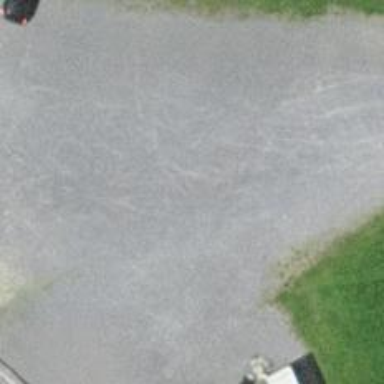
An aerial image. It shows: Road made of pebblestone meant for service vehicles.